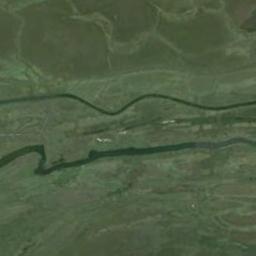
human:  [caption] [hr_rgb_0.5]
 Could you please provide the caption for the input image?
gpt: The two deep blue rivers go through the flat ground .

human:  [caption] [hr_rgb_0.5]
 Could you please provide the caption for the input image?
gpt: Two parallel winding light green rivers on green ground .

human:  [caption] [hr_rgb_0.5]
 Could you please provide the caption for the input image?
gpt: The river goes through the green grass .

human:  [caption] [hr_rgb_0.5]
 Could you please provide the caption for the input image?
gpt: There are many trees around the river .

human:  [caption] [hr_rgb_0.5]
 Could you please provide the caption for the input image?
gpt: There are two rivers with green meadows around .